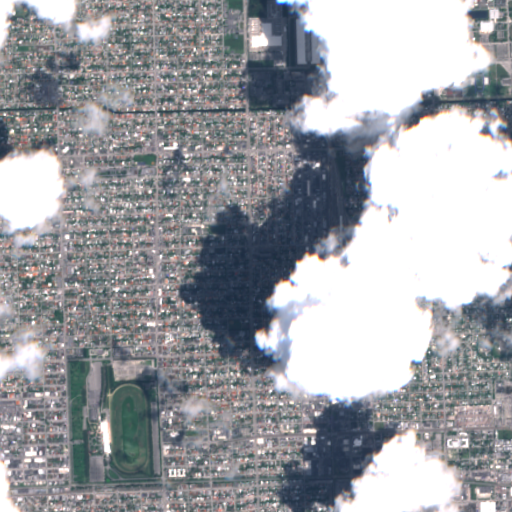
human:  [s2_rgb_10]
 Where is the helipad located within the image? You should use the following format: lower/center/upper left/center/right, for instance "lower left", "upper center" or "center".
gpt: The helipad is located in the center right of the image.
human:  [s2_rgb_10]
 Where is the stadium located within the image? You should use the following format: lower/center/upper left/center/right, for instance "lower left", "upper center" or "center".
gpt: The stadium is located in the center left of the image.
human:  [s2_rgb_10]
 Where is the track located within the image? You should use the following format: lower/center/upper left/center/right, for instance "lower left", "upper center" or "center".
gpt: The track is located in the lower left of the image.
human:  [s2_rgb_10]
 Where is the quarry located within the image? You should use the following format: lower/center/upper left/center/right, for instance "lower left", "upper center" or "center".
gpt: There is no quarry in the image.